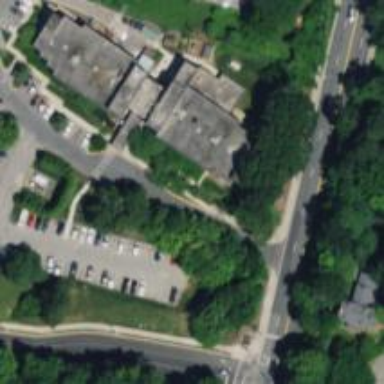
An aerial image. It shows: Commercial building.